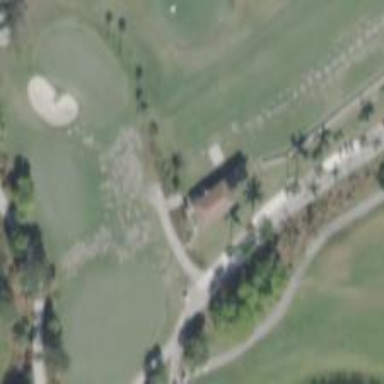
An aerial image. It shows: Grassy area designated as golf fairway.